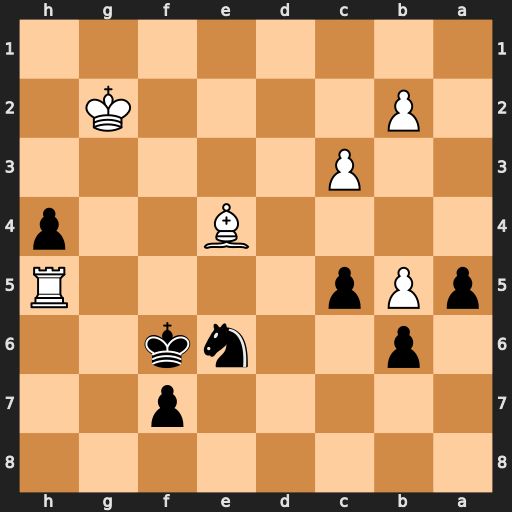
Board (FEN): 8/5p2/1p2nk2/pPp4R/4B2p/2P5/1P4K1/8
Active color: b
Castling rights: -
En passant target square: -
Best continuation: Nf4+ Kf3 Nxh5